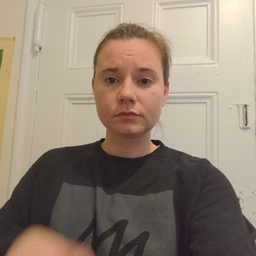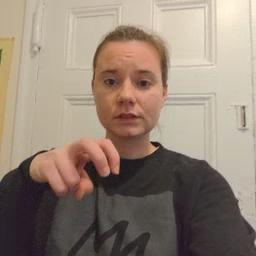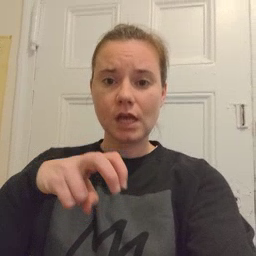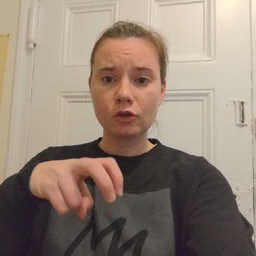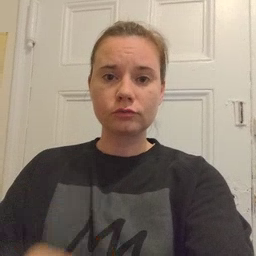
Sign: chair